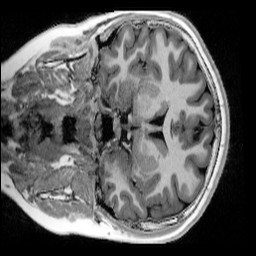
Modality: UNIT1_denoised
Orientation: coronal
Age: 11
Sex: female
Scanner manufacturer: siemens
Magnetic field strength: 3 T
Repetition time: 4 s
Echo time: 0.00303 s